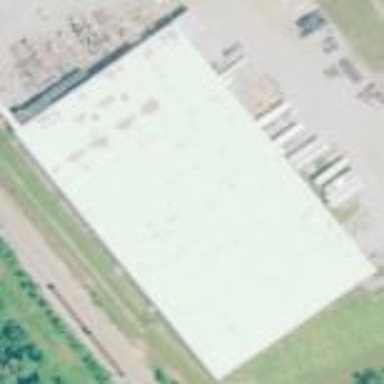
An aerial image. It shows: Warehouse.